Field crop: tomato
Growth stage: 2
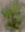
Species: solanum